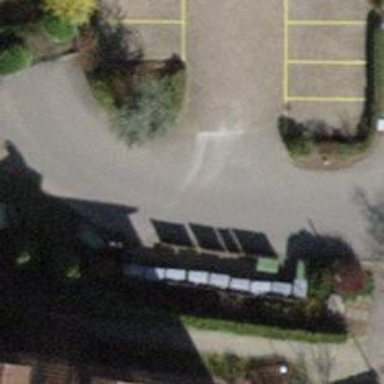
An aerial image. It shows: Parking aisle made of paving stones.